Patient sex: F
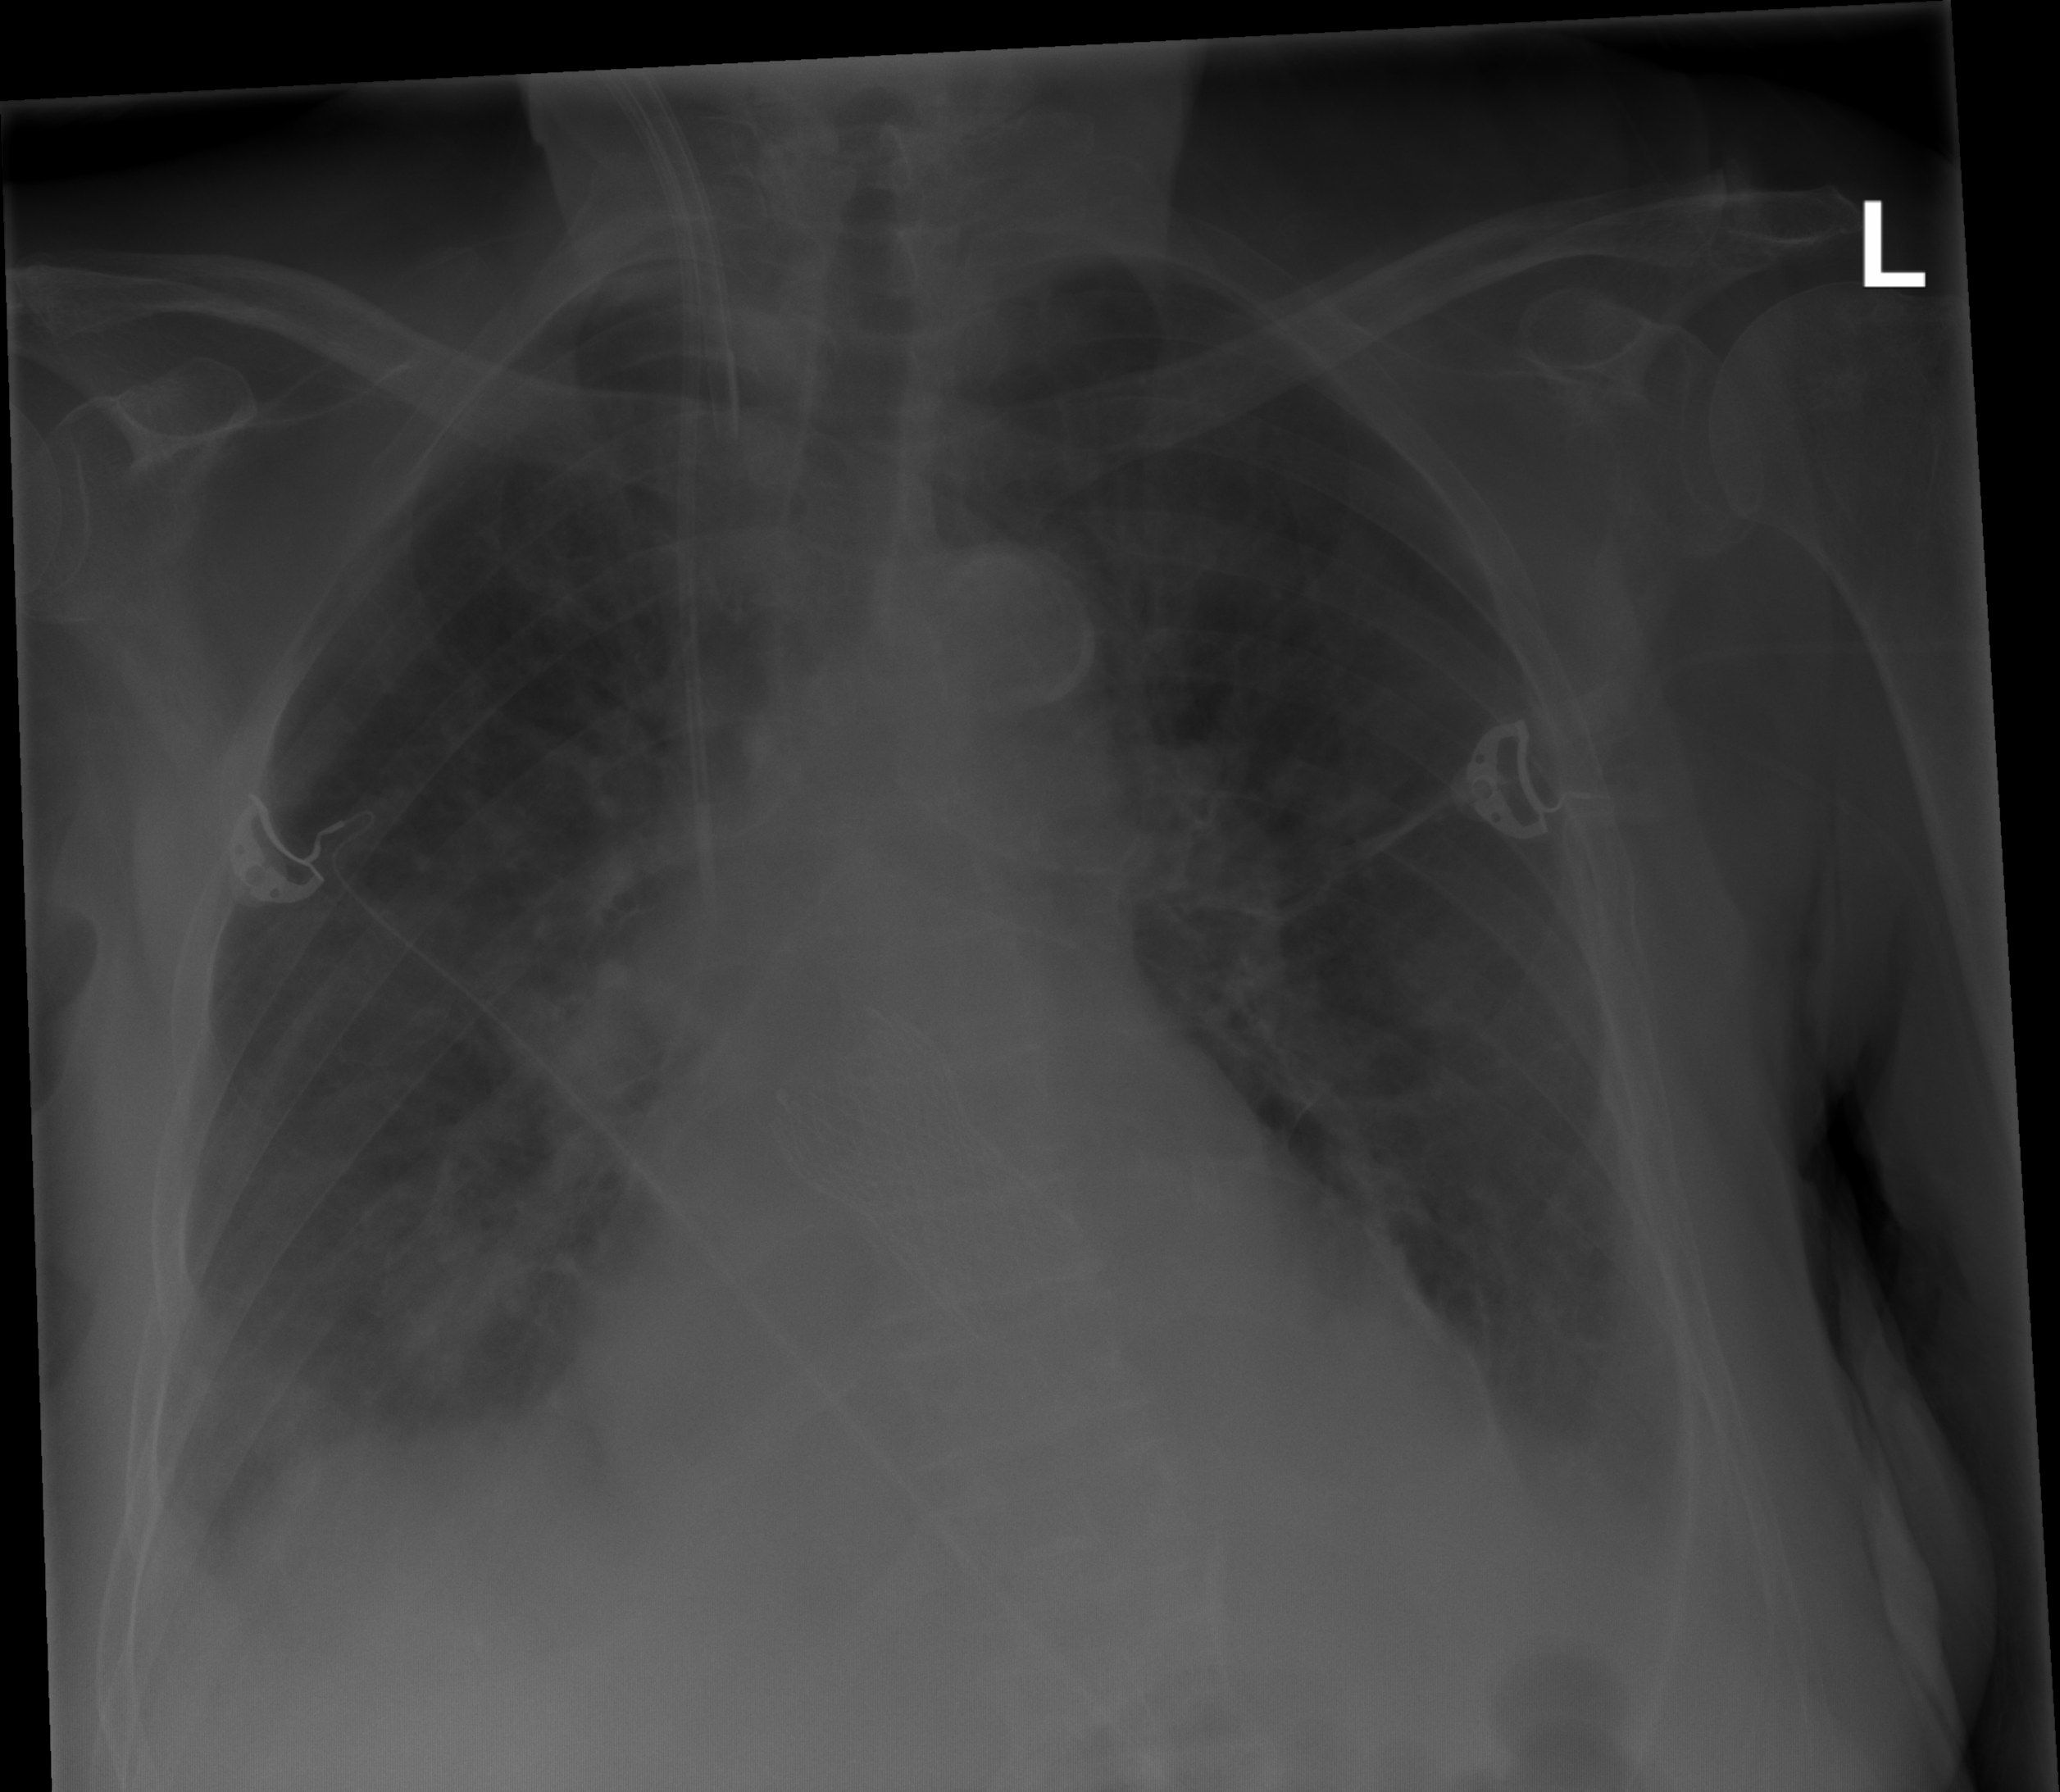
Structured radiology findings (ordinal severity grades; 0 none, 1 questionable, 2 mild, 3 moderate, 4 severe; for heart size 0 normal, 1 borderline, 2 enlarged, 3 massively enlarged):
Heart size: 2
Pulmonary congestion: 0
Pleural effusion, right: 2
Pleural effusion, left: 2
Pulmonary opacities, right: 1
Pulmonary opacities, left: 0
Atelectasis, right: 0
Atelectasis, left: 2